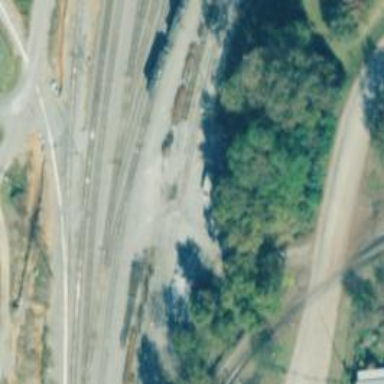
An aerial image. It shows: Abandoned railway yard is depicted.